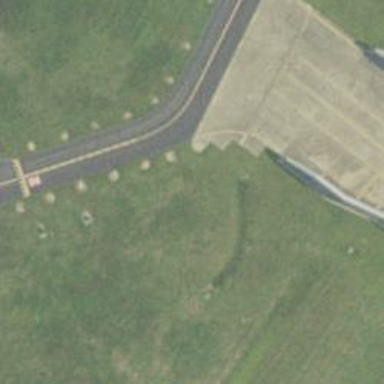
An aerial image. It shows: View of taxiway at the airport.